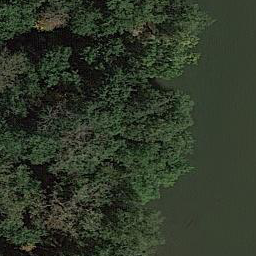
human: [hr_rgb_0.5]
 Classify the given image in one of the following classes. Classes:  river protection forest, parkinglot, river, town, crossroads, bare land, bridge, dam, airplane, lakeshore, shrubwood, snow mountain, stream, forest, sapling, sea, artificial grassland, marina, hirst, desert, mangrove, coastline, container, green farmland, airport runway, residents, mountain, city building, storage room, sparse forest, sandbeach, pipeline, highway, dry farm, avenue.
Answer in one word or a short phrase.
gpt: river protection forest